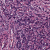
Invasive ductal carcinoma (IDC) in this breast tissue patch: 1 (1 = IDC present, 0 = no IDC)